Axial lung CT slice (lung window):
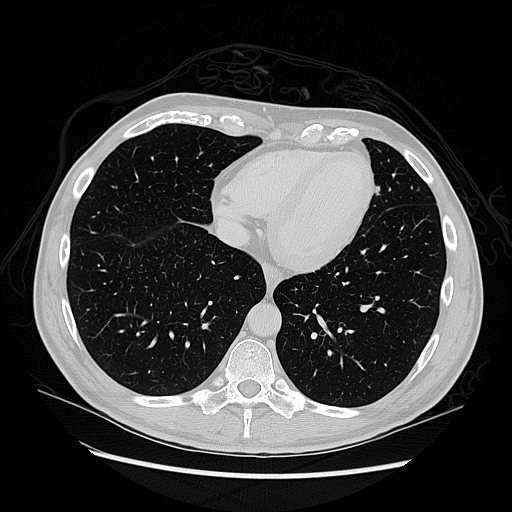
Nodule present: no